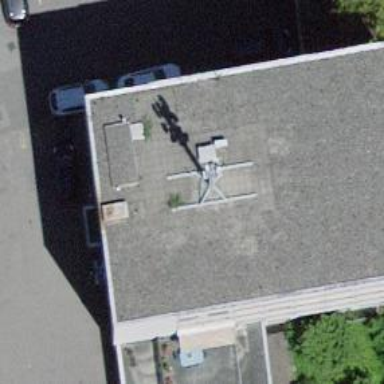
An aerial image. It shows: Antenna.